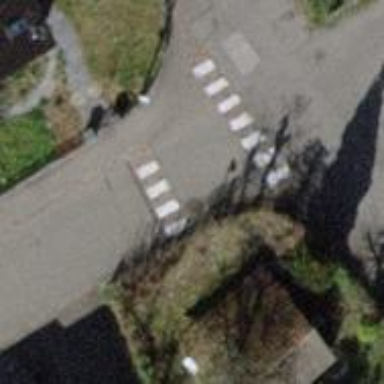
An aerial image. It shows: Table-style traffic calming feature.